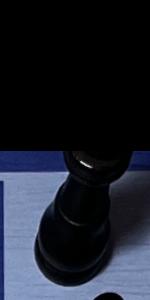
Label: King_Black